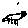
Label: cat